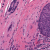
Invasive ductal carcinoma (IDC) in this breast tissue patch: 0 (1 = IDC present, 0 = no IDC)